Interaction volume radius: 5 \u00c5
Interaction volume height: 30 \u00c5
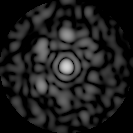
Disorder parameter: 0.6648